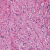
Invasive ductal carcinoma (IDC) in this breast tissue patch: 1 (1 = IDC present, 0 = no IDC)